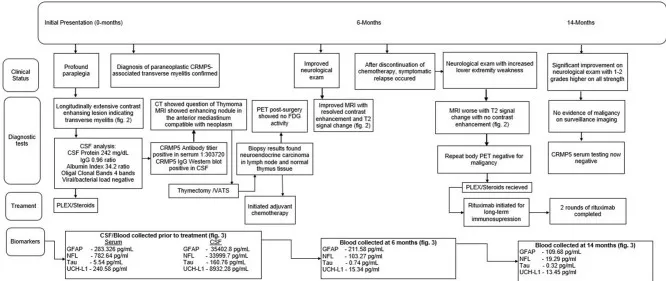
Timeline of clinical course, diagnostic testing, treatment, and biomarker sampling.
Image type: chart (chart)